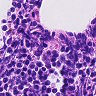
Metastatic tissue present: no